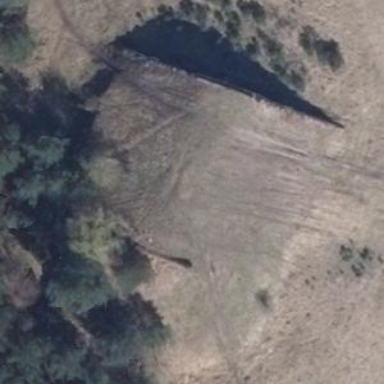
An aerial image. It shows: Bunker building.